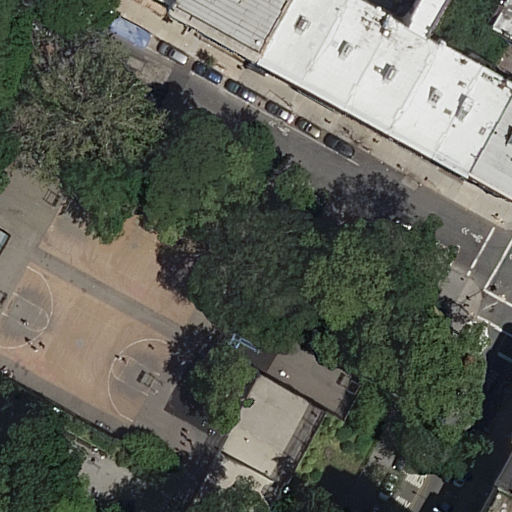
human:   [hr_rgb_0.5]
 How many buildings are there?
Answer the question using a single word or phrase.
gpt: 12

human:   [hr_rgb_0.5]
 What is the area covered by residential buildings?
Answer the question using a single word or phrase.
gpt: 1332m2

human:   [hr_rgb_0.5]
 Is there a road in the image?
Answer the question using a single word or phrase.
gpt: yes

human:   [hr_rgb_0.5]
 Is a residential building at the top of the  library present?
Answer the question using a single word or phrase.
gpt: yes

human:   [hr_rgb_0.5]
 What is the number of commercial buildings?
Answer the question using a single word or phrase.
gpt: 0

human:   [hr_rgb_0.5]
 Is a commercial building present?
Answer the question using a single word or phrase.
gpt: no

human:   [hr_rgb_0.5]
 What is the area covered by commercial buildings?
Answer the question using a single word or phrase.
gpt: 0m2

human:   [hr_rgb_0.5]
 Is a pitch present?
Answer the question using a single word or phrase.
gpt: yes

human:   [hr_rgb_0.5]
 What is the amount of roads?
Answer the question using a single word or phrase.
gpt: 10

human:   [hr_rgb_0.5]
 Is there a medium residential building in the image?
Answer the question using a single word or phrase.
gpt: yes

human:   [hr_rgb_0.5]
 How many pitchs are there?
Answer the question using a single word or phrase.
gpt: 3

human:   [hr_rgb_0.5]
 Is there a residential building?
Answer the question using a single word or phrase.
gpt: yes

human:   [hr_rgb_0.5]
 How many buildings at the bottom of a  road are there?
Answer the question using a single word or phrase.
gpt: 3

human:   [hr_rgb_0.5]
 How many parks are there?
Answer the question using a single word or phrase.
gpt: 1

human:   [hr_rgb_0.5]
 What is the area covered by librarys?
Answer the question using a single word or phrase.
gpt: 177m2

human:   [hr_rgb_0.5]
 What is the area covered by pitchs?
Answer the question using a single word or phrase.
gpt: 2120m2

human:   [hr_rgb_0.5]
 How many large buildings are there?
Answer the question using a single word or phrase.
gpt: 0

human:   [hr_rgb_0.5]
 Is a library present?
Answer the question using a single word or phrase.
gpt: yes

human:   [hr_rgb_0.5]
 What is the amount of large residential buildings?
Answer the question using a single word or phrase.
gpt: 0

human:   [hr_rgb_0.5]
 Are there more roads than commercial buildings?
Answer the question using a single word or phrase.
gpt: yes

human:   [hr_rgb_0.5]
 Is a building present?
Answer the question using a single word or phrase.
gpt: yes

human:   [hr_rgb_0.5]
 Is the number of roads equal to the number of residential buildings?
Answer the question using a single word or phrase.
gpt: no

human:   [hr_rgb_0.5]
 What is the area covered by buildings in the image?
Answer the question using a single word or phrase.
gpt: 1332m2

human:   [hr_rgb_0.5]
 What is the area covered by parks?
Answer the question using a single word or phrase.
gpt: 5241m2

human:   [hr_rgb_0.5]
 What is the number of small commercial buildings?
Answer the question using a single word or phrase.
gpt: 0

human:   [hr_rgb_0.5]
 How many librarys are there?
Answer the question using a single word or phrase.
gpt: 1

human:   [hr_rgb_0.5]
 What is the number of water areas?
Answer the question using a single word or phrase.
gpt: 0

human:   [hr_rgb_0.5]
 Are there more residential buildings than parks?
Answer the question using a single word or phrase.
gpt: yes

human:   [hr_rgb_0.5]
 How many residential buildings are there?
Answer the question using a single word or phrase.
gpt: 12

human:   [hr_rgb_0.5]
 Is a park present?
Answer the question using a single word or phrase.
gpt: yes

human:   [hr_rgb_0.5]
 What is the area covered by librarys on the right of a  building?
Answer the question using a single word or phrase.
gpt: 177m2

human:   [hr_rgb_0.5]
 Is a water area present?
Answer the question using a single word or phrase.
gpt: no

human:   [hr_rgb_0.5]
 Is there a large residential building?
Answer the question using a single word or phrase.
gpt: no

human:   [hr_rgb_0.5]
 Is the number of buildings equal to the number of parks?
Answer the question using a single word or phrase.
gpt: no

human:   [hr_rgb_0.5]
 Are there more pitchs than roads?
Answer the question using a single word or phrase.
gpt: no

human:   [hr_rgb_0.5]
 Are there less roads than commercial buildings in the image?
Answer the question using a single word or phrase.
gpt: no

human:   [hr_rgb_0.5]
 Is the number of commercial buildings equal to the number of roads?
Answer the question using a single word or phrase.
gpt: no

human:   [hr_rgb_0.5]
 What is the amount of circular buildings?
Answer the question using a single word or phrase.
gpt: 0

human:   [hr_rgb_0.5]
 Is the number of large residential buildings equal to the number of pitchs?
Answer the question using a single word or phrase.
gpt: no

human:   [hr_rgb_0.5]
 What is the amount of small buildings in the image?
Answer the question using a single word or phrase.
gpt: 6

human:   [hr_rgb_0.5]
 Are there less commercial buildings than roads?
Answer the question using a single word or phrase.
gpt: yes

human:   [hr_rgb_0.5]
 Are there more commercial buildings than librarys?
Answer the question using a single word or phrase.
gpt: no

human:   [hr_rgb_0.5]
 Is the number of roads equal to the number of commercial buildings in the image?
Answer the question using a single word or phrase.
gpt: no

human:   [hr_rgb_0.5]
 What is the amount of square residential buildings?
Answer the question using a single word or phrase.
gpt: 0

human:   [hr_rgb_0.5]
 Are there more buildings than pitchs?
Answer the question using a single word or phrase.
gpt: yes

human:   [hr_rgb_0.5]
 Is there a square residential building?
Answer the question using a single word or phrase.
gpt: no

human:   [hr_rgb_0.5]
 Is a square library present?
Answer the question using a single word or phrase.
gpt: no

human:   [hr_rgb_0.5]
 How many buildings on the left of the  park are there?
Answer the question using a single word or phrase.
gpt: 1

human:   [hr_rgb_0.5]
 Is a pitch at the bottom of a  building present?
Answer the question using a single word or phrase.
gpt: yes

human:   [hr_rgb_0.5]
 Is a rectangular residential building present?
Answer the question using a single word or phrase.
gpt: yes

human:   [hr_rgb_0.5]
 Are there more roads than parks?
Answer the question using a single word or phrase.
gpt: yes

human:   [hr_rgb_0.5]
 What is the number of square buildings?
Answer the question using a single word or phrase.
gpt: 0

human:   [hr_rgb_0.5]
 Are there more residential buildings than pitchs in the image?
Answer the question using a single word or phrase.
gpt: yes

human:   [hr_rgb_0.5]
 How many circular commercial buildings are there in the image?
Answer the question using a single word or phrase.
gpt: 0

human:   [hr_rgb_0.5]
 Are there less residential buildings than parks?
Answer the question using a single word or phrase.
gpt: no

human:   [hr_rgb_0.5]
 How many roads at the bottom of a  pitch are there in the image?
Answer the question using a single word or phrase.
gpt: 4

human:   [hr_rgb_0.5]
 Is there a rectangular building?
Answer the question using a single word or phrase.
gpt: yes

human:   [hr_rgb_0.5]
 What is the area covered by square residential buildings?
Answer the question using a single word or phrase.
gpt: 0m2

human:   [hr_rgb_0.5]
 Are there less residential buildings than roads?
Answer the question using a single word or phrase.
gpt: no

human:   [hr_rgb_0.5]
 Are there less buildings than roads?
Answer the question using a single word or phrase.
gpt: no

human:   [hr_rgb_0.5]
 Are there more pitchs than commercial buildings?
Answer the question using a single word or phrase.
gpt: yes

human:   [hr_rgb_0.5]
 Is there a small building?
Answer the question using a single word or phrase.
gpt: yes

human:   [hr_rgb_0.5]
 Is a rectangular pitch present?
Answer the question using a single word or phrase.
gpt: yes

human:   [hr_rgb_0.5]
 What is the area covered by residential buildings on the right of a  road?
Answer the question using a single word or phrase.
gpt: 1332m2